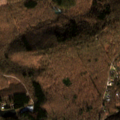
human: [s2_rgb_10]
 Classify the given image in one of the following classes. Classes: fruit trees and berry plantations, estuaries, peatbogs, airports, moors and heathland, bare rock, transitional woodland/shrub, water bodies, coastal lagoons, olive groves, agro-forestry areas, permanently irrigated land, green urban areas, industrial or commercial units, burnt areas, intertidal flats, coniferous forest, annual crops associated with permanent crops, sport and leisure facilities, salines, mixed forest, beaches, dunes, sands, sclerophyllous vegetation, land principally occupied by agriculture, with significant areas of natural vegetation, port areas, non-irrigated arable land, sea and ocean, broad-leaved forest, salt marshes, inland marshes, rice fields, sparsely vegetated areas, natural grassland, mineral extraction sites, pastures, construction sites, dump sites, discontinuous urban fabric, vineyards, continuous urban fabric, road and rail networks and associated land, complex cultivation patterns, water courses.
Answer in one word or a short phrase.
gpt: pastures, broad-leaved forest, mixed forest